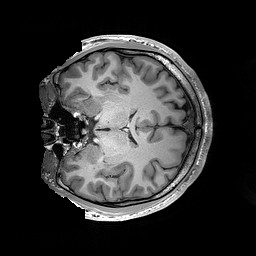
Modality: T1w
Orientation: coronal
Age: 22
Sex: male
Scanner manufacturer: siemens
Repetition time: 2.2 s
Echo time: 0.00244 s